Frequency: 60000
Velocity: 0,186
Power: 22,7
Pulse duration: 0,0000001
Pass count: 1
Magnification: 10
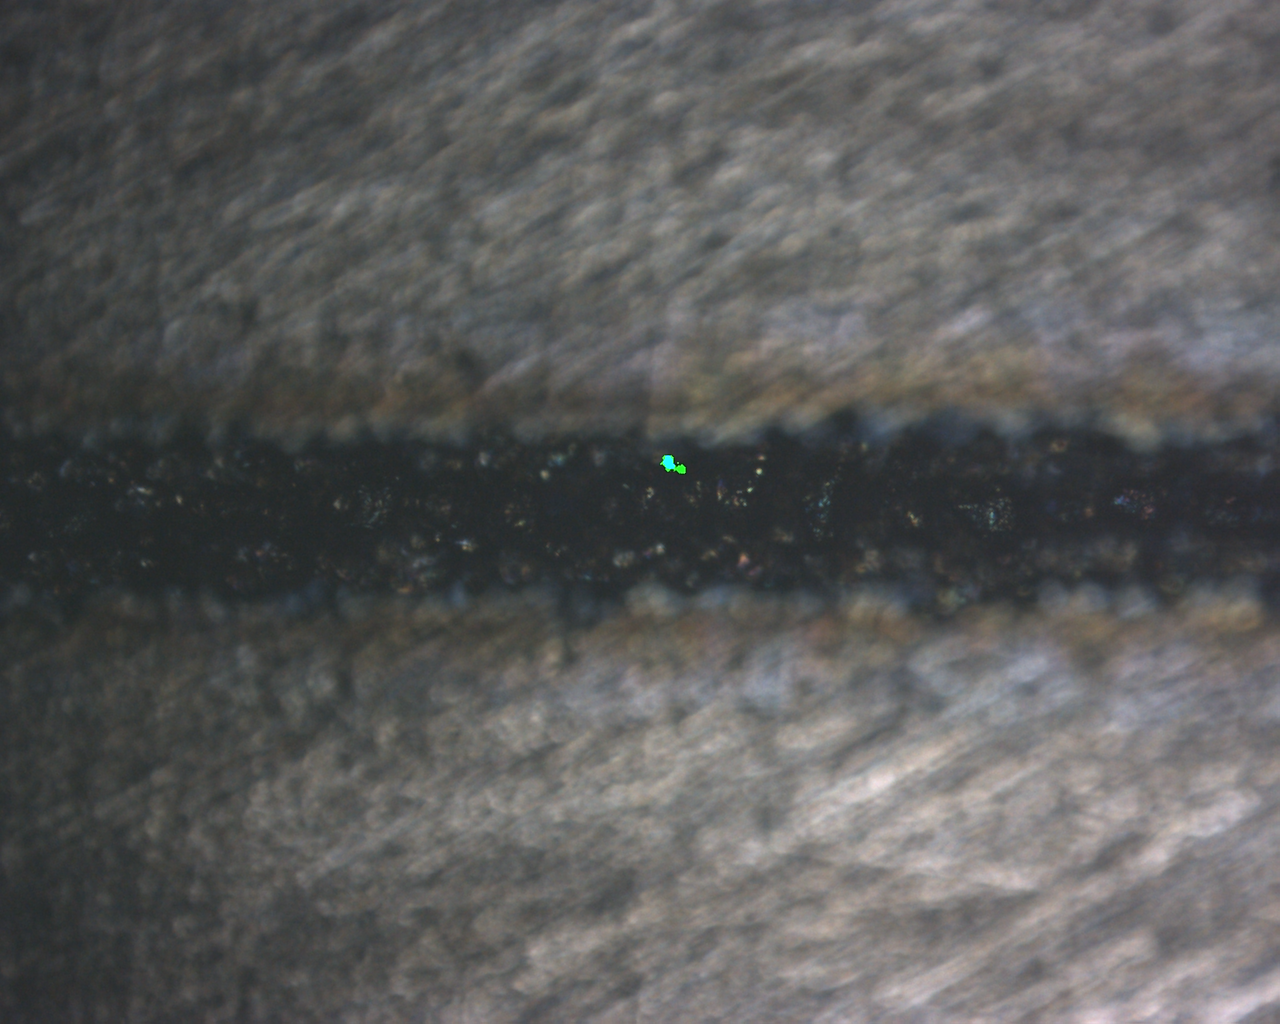
Measured width: 145.031
Other width: 59.08